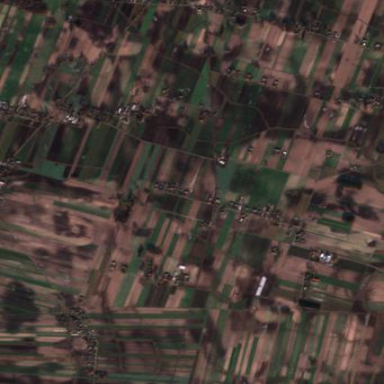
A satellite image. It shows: Picturesque farmland scene.